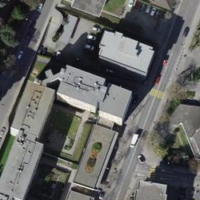
EUNIS habitat code: 54
Species observed at this site:
Mahonia aquifolium
Corvus cornix
Urtica dioica
Mespilus germanica